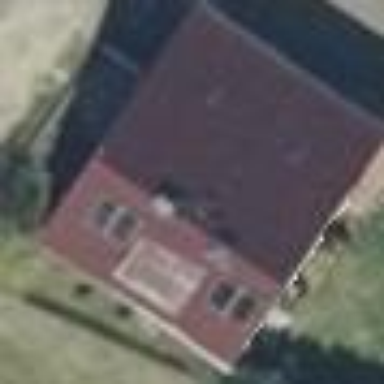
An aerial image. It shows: Simple house.